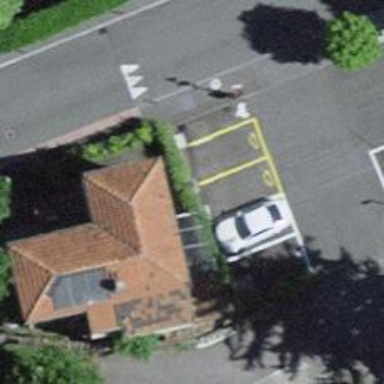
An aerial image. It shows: Charging station.